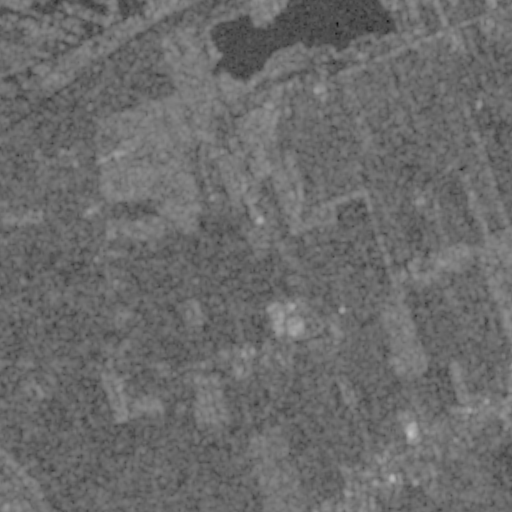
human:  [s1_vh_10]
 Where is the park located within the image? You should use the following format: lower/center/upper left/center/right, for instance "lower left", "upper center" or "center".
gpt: The park is located in the lower right of the image.
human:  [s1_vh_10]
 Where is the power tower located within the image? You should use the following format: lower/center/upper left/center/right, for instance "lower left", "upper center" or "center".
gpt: The power tower is located in the lower left of the image.
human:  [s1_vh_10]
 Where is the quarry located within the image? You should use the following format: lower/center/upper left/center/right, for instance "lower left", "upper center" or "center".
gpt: There is no quarry in the image.

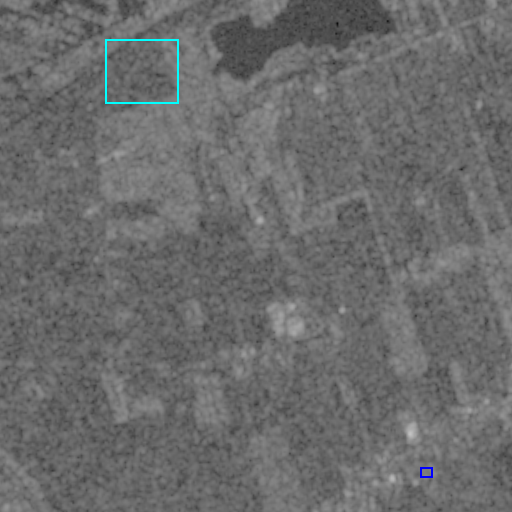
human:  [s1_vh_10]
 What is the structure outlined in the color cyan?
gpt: The structure outlined in cyan is a crop field.
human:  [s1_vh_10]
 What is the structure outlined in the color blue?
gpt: The structure outlined in blue is a park.
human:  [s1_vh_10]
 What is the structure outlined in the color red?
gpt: There is no red outline.